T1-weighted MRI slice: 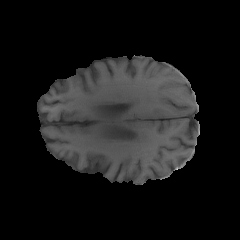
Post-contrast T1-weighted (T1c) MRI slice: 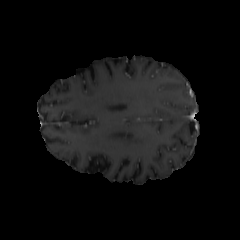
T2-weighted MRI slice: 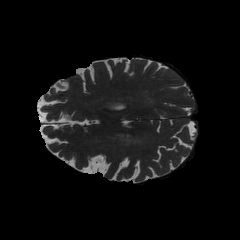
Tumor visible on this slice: no